Interaction volume radius: 5 \u00c5
Interaction volume height: 30 \u00c5
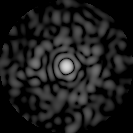
Disorder parameter: 0.8274